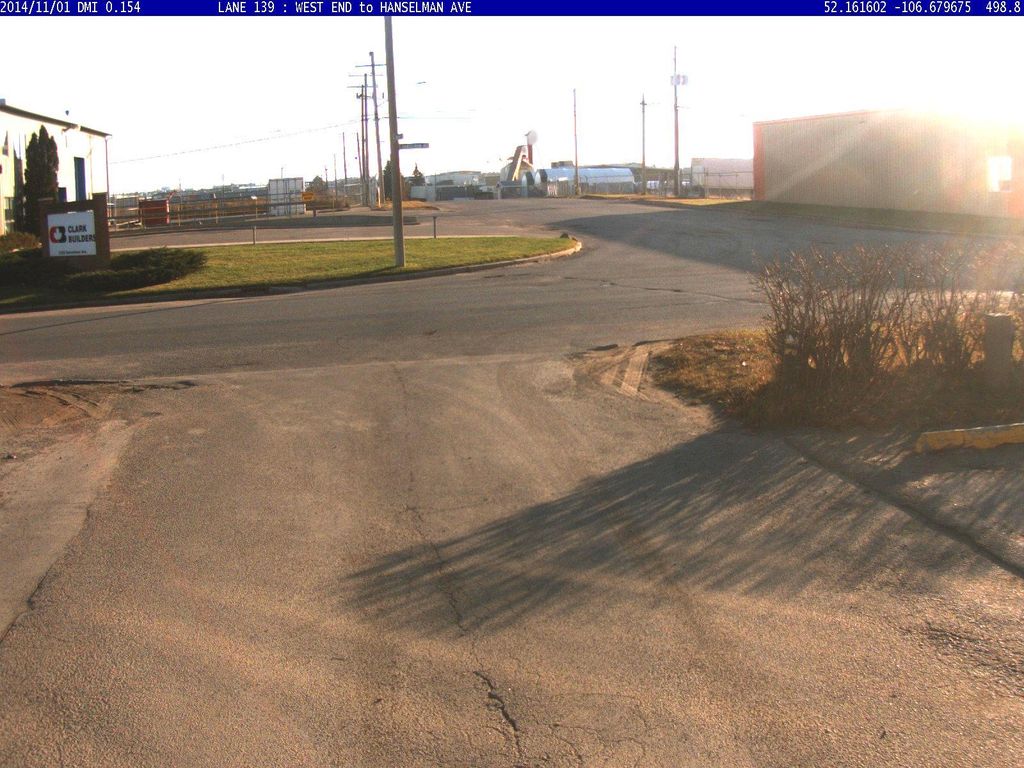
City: saskatoon